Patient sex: M
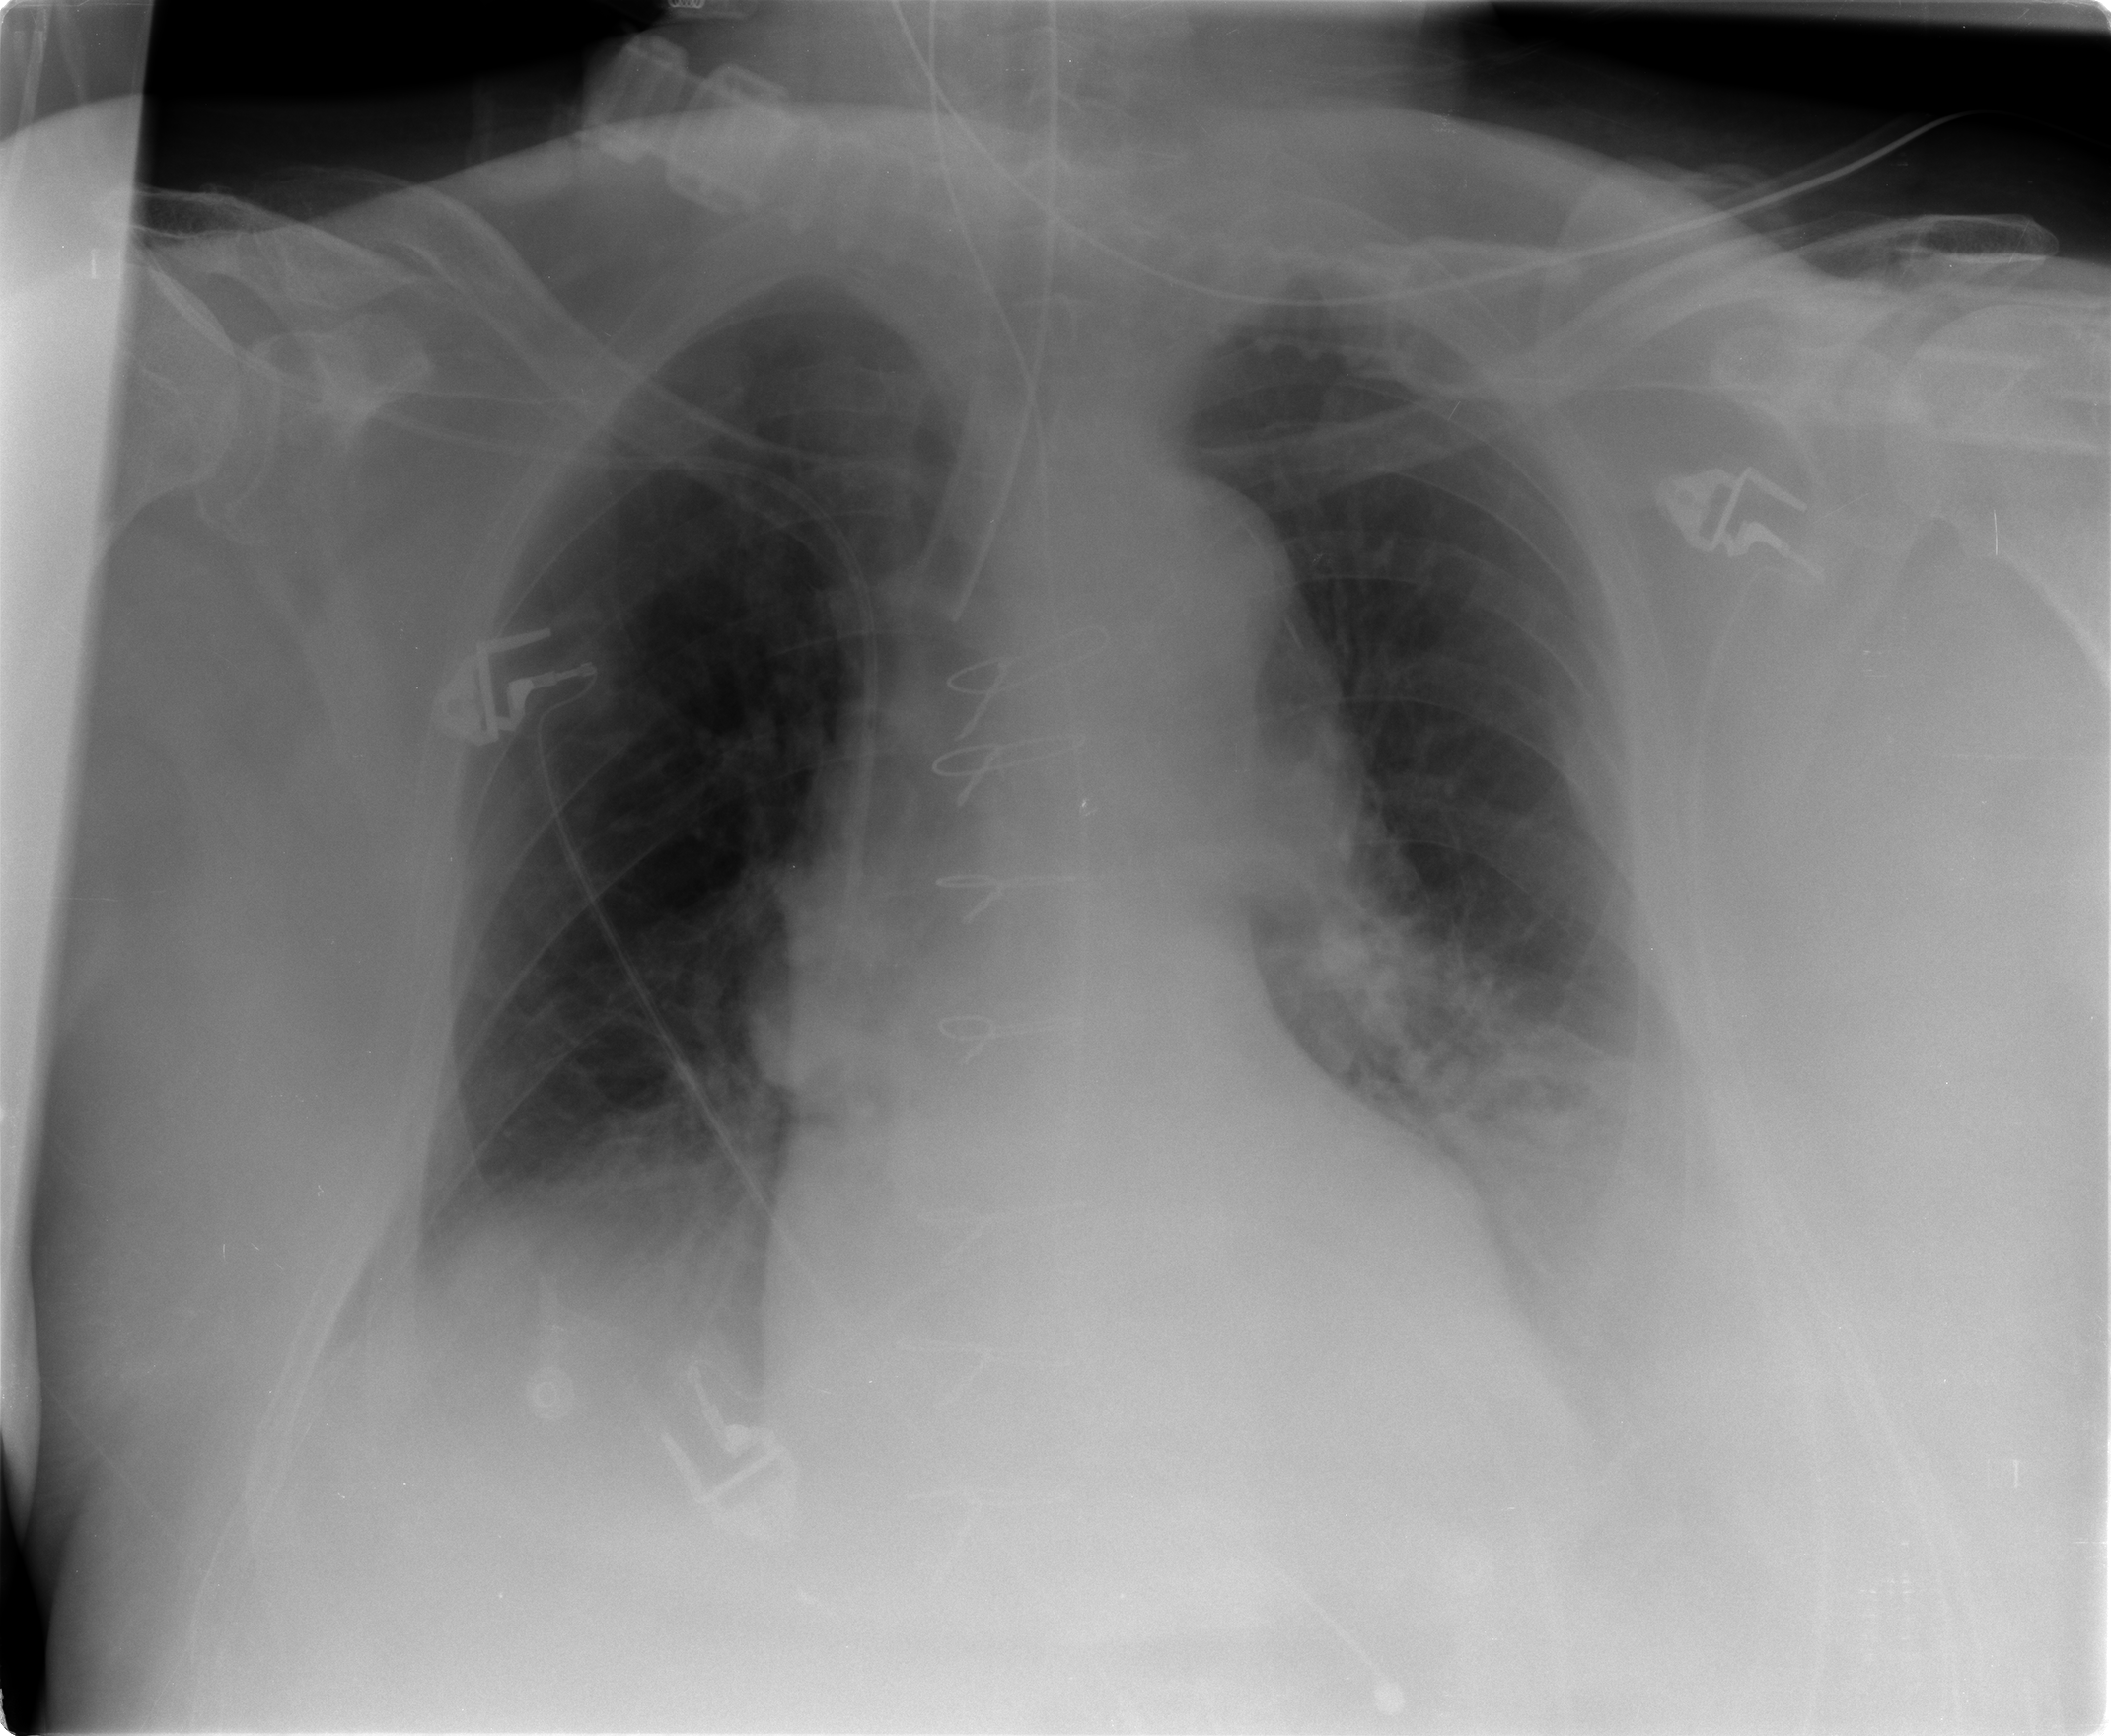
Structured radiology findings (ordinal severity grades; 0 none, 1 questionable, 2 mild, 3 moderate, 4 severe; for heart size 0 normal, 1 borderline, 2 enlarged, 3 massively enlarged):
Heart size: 2
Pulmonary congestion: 0
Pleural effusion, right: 0
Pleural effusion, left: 2
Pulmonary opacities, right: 0
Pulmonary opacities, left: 1
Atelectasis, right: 2
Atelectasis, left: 2